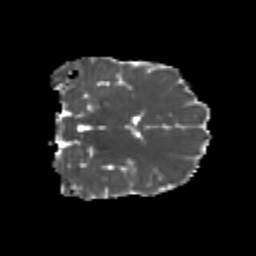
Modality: MD
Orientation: coronal
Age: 21
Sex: female
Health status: healthy
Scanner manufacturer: philips
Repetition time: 7.389 s
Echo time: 0.08599 s